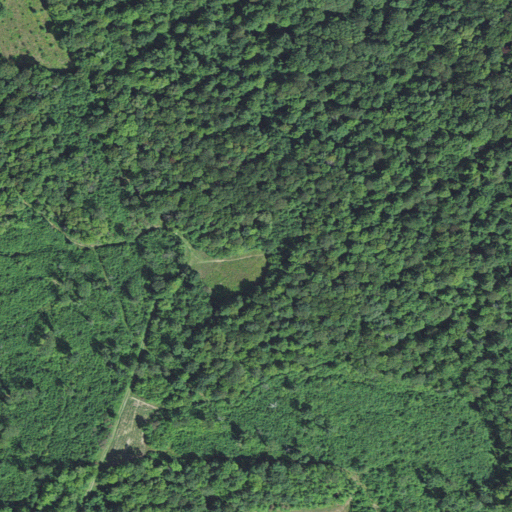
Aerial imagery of mountain in West Virginia named Cheat View containing deciduous forest, mixed forest, and shrub